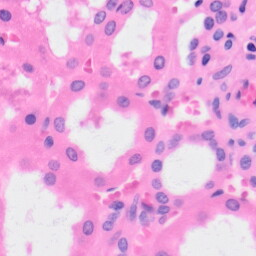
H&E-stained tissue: Kidney